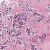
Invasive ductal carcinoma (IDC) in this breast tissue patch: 1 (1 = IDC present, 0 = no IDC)